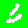
Digit: 6